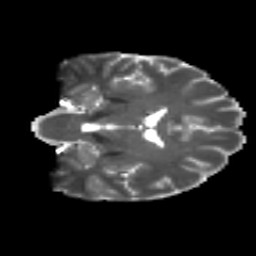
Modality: T2w
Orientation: coronal
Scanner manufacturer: siemens
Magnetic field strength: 3 T
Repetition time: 4.16 s
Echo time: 0.0806 s